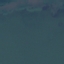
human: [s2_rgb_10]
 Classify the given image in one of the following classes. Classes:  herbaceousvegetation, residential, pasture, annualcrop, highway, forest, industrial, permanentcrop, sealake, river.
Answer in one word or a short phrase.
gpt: SeaLake